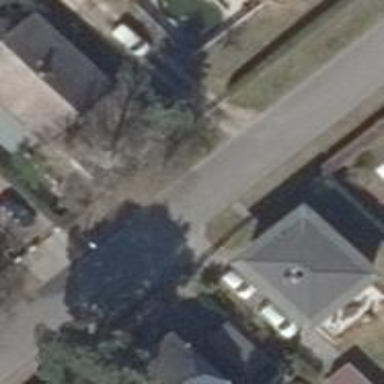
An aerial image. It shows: Driveway.